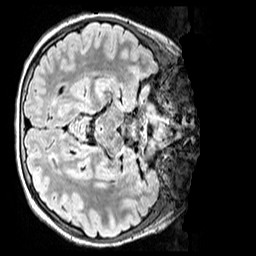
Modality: FLAIR
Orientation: axial
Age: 10
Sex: female
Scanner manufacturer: siemens
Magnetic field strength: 3 T
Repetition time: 5 s
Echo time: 0.388 s